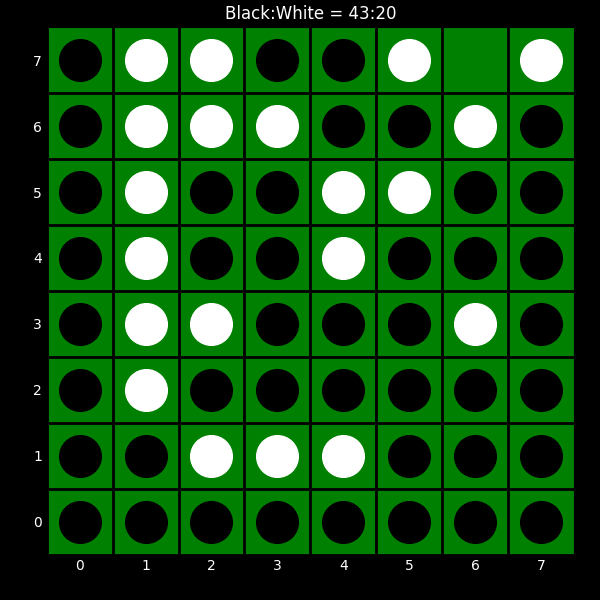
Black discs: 43
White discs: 20